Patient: sex F, age 77
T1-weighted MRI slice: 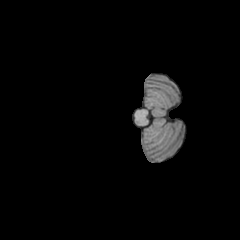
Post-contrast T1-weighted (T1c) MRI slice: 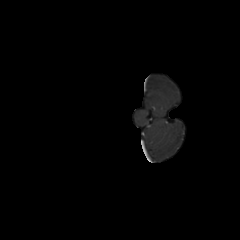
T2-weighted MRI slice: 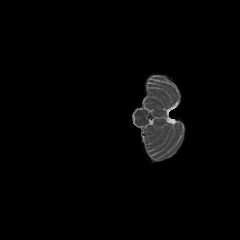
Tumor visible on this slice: no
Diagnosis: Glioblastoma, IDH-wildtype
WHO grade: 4